二年级 · 算术
把 $1,2,3,4,5,6$ 分别填入下列算式中, 每个数字不得重复。

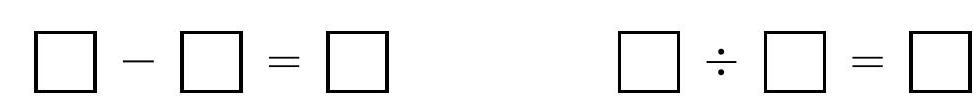
答案: 54 1或 544